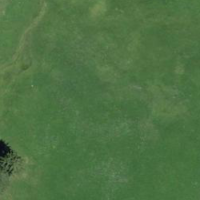
EUNIS habitat code: 24
Species observed at this site:
Omocestus viridulus